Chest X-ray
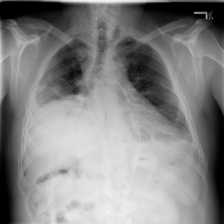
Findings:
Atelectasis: negative
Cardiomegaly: negative
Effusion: positive
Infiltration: negative
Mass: negative
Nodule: negative
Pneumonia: negative
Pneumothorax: positive
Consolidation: negative
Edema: negative
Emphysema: negative
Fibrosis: negative
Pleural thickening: negative
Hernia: negative